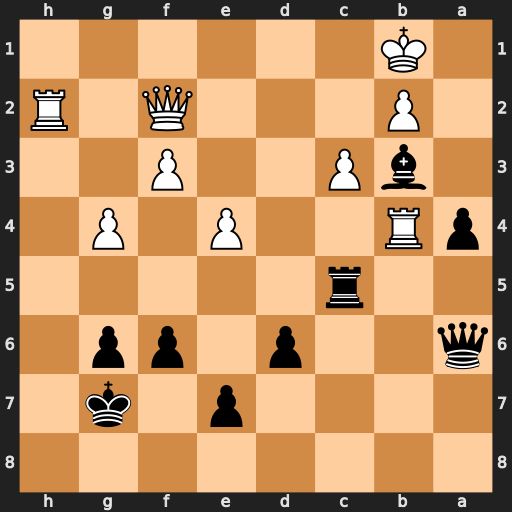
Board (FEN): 8/4p1k1/q2p1pp1/2r5/pR2P1P1/1bP2P2/1P3Q1R/1K6
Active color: b
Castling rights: -
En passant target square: -
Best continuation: Qd3+ Qc2 Bxc2+